По рельсам катится с постоянной скоростью вагонетка. Радиус её колеса равен $r$, а радиус реборды (бортика, выступающего за обод колеса и предохраняющего колесо от схода с рельса) существенно больше. В некоторый момент времени скорости двух диаметрально противоположных точек $A$ и $B$ обода равны по модулю $v_{A}$ и $v_{B}$ соответственно (см. рисунок).
C какой скоростью $v_{0}$ катится колесо?
В тот же момент времени скорость некоторой точки $C$, находящейся на реборде, направлена вертикально и равна $v_{C}$. Однозначно ли определяется положение этой точки?
Чему равна проекция ускорения $a_{C y}$ этой точки на вертикальную координатную ось?
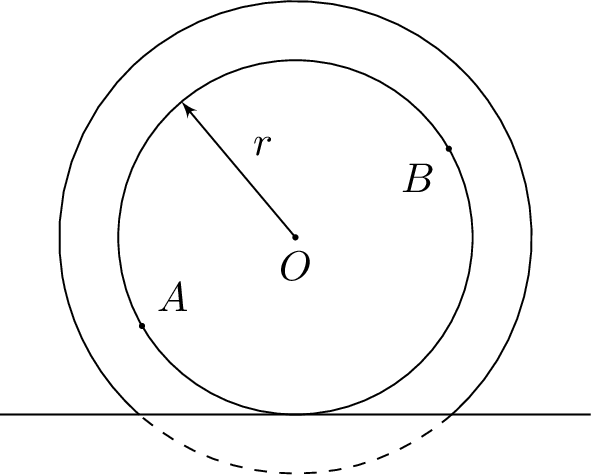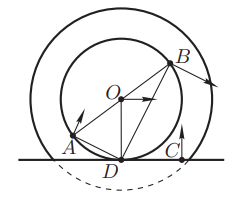
C какой скоростью $v_{0}$ катится колесо?
Решение: Скорости точек $A$ и $B$ можно выразить через скорость поступательного движения колеса как целого и скорость вращательного движения. Но проще воспользоваться идеей о мгновенной оси вращения для тела, катящегося без проскальзывания. Обозначим точку касания колеса с рельсом буквой $D$. Скорость этой точки равна нулю. Ось, проходящая через точку $D$ — мгновенная ось вращения всех точек колеса. Пусть расстояние $A D=L$, а расстояние $B D=l$ (см. рисунок).  Предположим, что угловая скорость вращения колеса равна $\omega$. Тогда скорость $v_{A}=\omega L$, скорость $v_{B}=\omega l$, а скорость колеса $v_{0}=\omega r$. По условию $A B=2 r$. Угол $A B D$ прямой, так как опирается на диаметр окружности. Тогда по теореме Пифагора $L^{2}+l^{2}=(2 r)^{2}$. Умножим это равенство на квадрат угловой скорости: $L^{2} \omega^{2}+l^{2} \omega^{2}=(2 r)^{2} \omega^{2}$. Легко видеть, что получившееся выражение эквивалентно равенству $v_{A}^{2}+v_{B}^{2}=(2 v_{0})^{2}$. Следовательно, искомая скорость $$ v_{0}=\frac{\sqrt{v_{A}^{2}+v_{B}^{2}}}{2}. $$
Ответ: $$ v_{0}=\frac{\sqrt{v_{A}^{2}+v_{B}^{2}}}{2}. $$

В тот же момент времени скорость некоторой точки $C$, находящейся на реборде, направлена вертикально и равна $v_{C}$. Однозначно ли определяется положение этой точки?
Решение: Поскольку вектор скорости точки $C$ направлен вертикально, эта точка должна находиться на одном уровне с рельсом, а её скорость $v_{C}=\omega x$, где $x=C D$. Таких точек две: по одной слева и справа от мгновенной оси вращения (точки $D$).
Ответ: Таких точек две: по одной слева и справа от мгновенной оси вращения (точки $D$).

Чему равна проекция ускорения $a_{C y}$ этой точки на вертикальную координатную ось?
Решение: Пусть расстояние $O C$ от оси колеса до точки $C$ равно $R$. Ускорение любой заданной точки колеса одинаково во всех инерциальных системах отсчёта. Найдем ускорение точки в системе отсчёта движущейся, как и центр колеса, поступательно со скоростью $v_{0}$. Ускорение $$ a_{C}=\omega^{2} R=\left(\frac{v_{0}}{r}\right)^{2} R. $$ Его проекция на вертикальную ось $$ a_{C y}=a_{C} \frac{r}{R}=\left(\frac{v_{0}}{r}\right)^{2} R \frac{r}{R}=\frac{v_{0}^{2}}{r}=\frac{v_{A}^{2}+v_{B}^{2}}{4 r} $$ и одинакова для всех точек колеса, находящихся на одном уровне с рельсом!
Ответ: $$ a_{C y}=\frac{v_{A}^{2}+v_{B}^{2}}{4 r}. $$
Темы:
T, Механика, Кинематика, Всероссийские, Вращательное движение